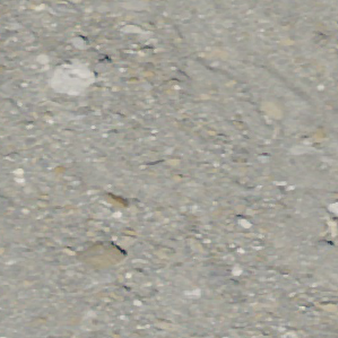
Label: other